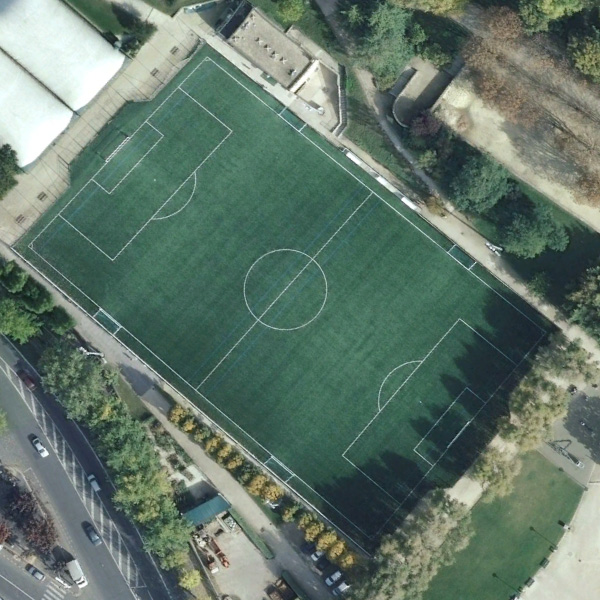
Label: Playground